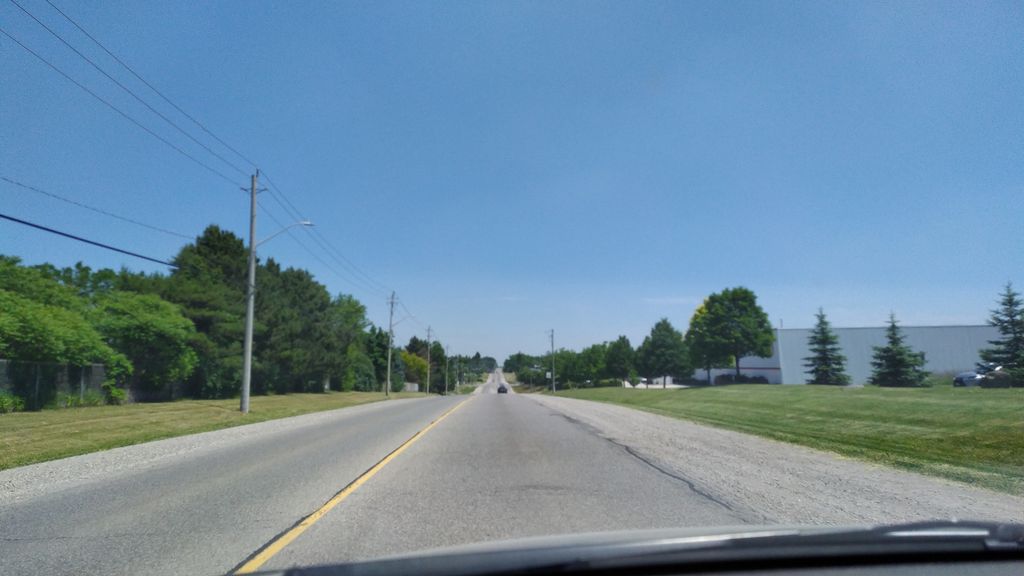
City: kitchener-waterloo